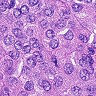
Metastatic tissue present: yes